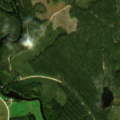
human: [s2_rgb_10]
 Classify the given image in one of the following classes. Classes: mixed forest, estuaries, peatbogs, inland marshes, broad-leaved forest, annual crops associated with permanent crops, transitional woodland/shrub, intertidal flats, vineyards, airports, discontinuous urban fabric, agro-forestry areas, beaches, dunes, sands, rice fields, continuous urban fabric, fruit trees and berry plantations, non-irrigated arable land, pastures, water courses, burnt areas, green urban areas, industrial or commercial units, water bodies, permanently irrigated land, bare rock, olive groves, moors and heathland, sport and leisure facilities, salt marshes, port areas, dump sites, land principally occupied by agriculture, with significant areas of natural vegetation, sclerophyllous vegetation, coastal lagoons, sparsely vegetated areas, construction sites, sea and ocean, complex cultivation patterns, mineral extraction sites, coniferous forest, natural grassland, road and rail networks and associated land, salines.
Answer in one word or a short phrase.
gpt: land principally occupied by agriculture, with significant areas of natural vegetation, coniferous forest, transitional woodland/shrub